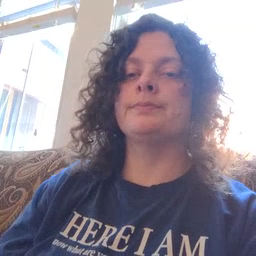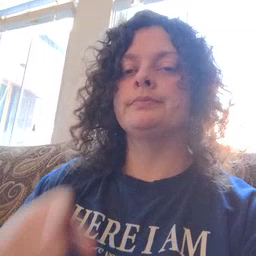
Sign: hesheit